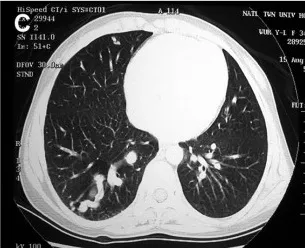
Type I Gaucher disease with exophthalmos and pulmonary arteriovenous malformation. (C) High-resolution computed tomography of chest reveals engorged right inferior pulmonary artery and its draining veins.
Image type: radiology (ct)